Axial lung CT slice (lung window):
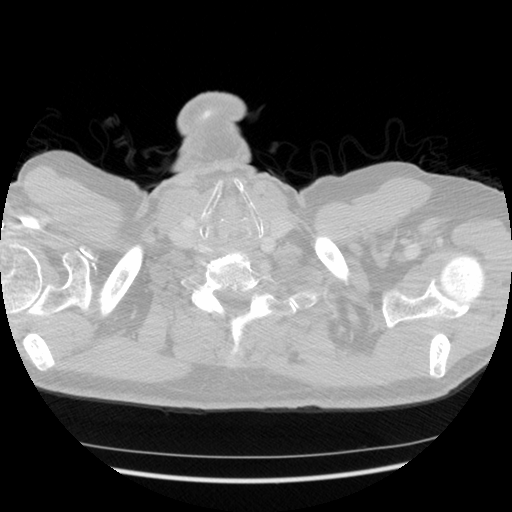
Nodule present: no